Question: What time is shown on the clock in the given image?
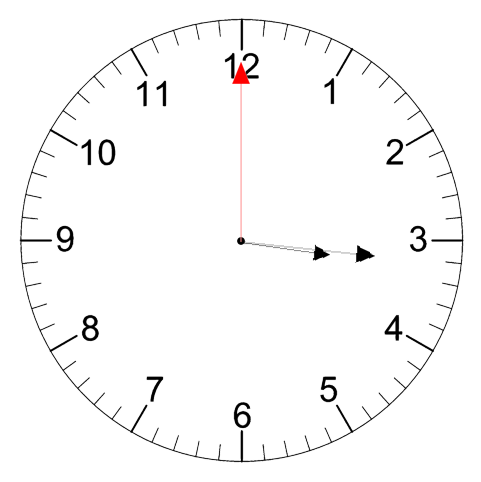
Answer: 03:16:00